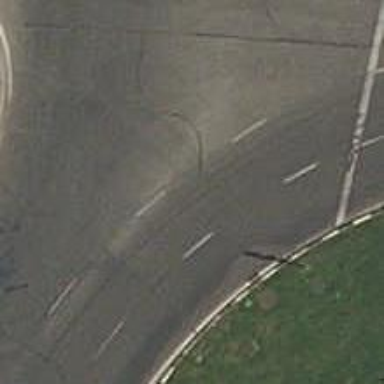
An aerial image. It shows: Road with traffic signals.